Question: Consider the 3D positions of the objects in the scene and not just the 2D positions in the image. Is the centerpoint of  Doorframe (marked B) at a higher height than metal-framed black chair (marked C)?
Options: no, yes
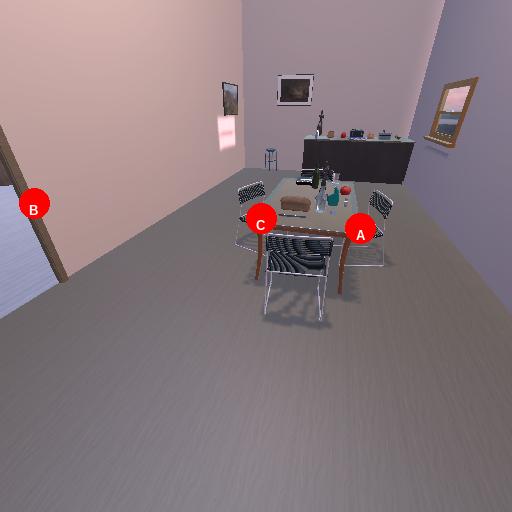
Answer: no